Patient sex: M
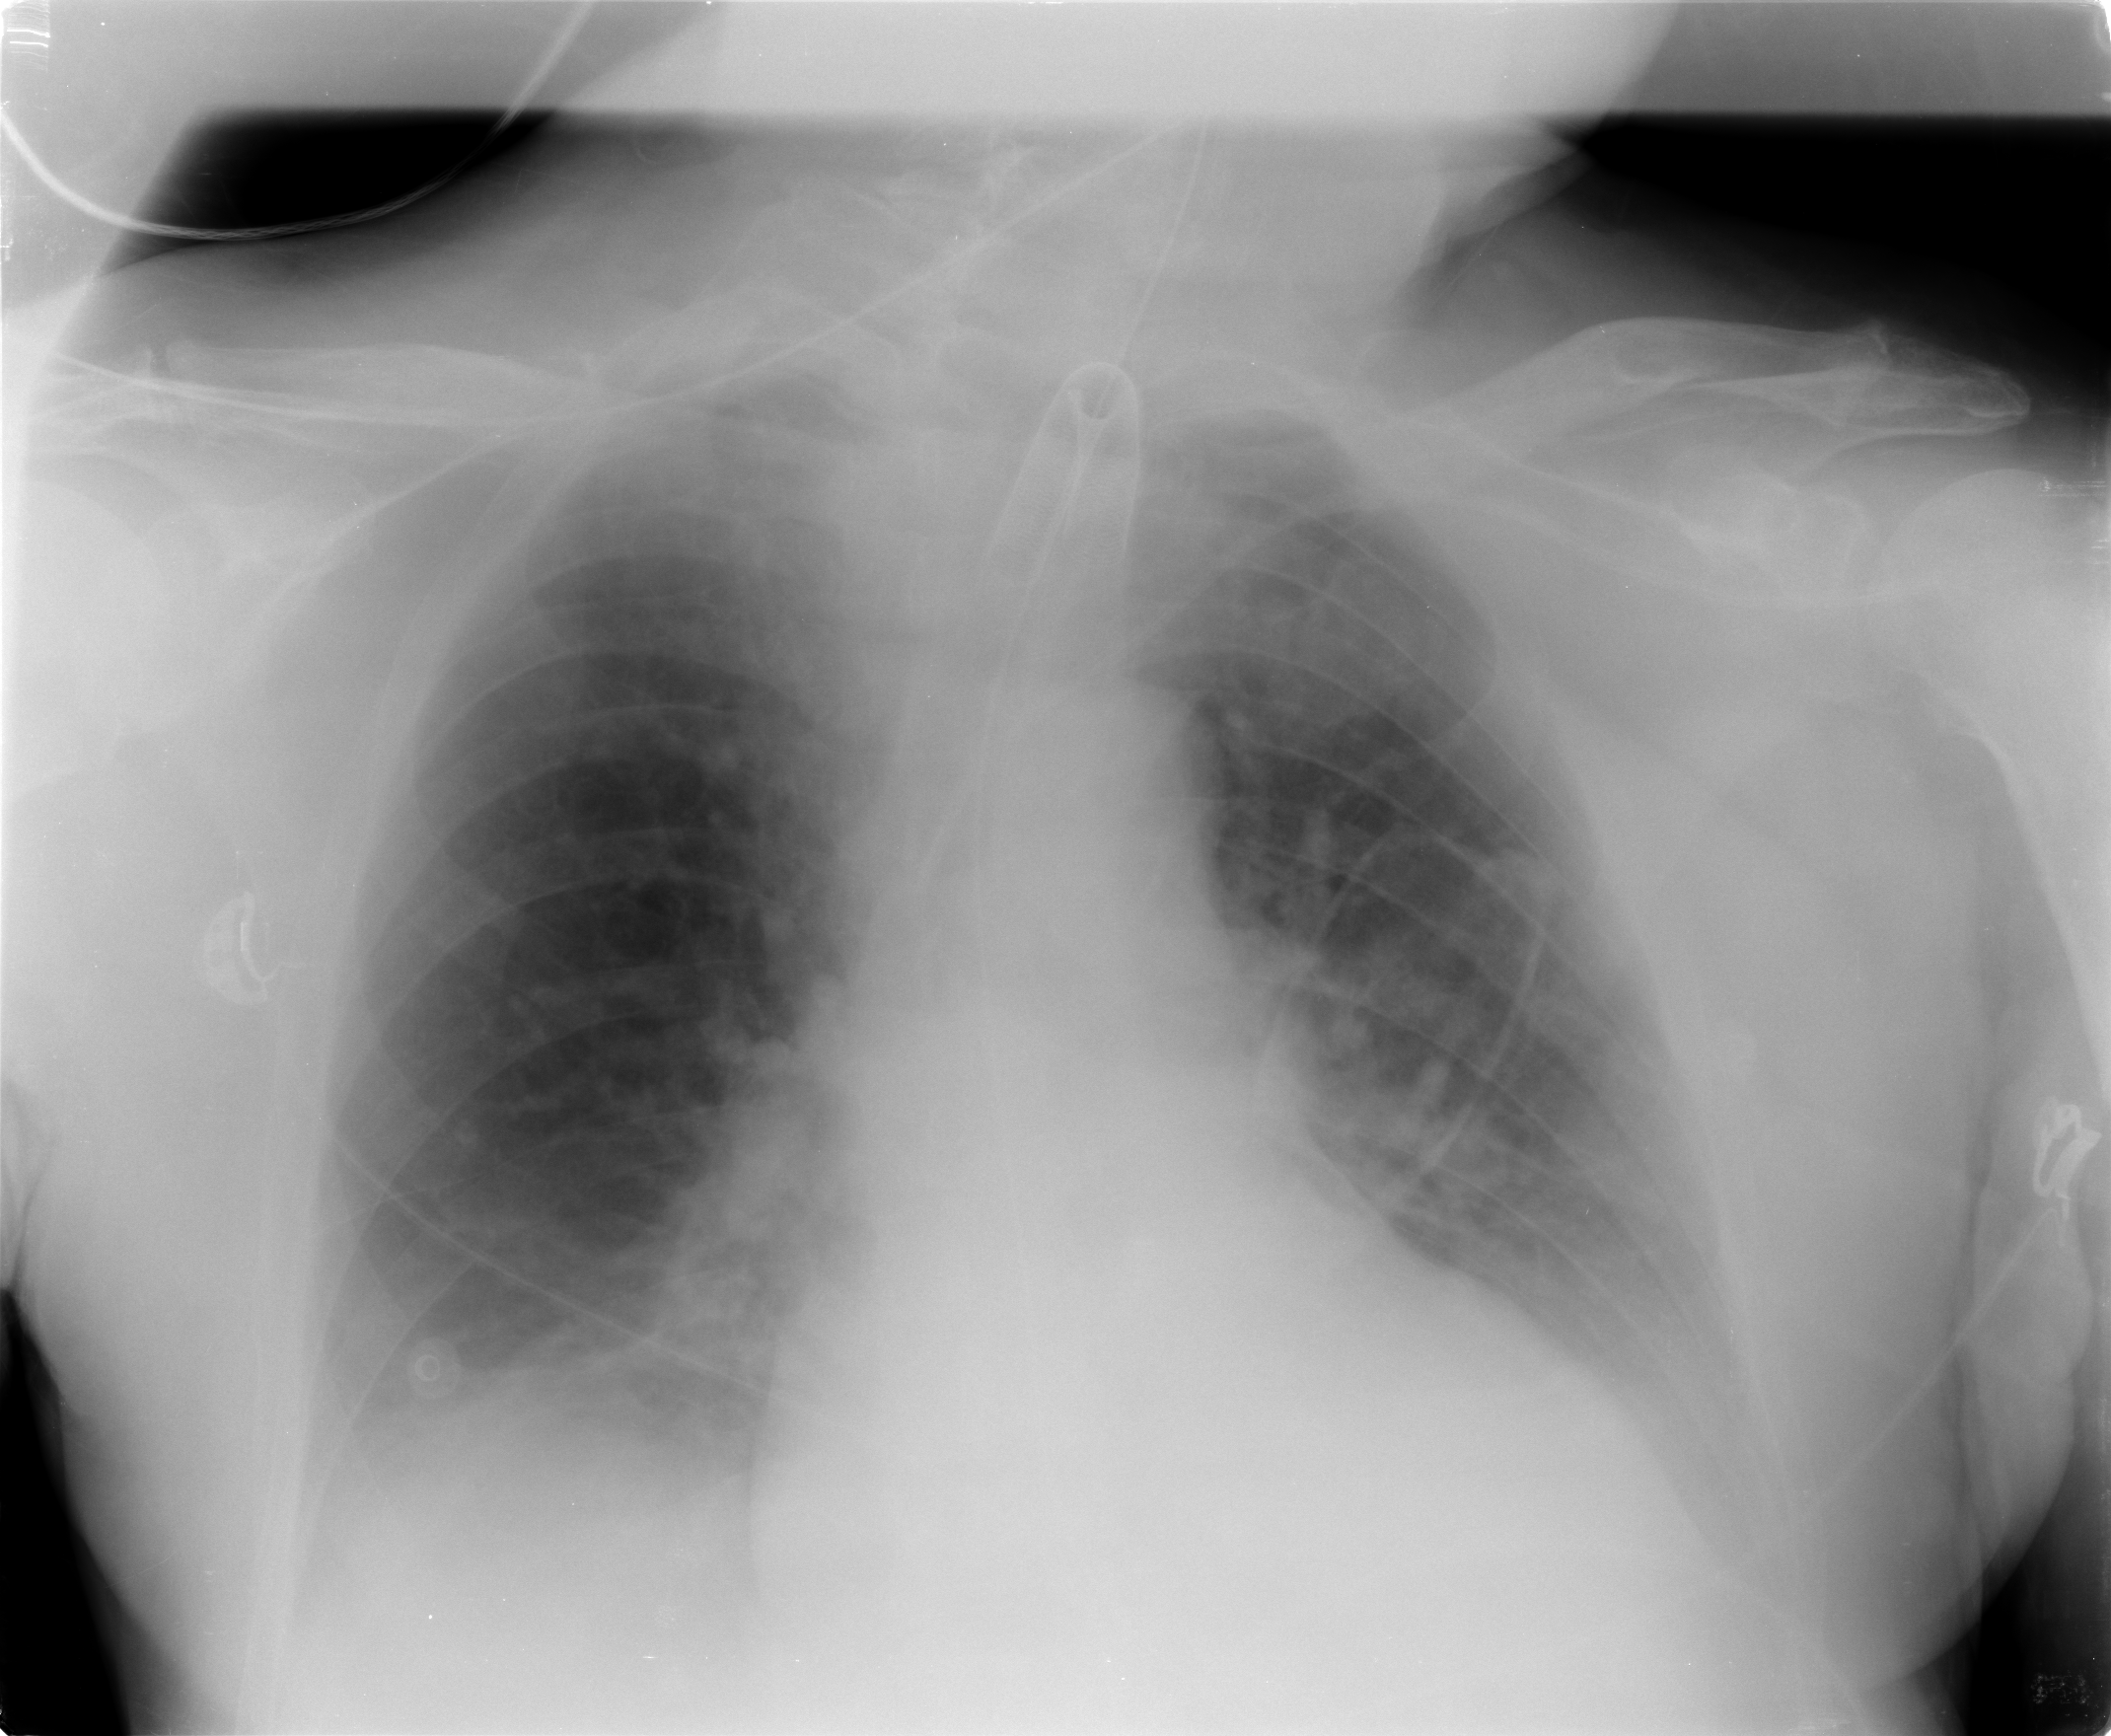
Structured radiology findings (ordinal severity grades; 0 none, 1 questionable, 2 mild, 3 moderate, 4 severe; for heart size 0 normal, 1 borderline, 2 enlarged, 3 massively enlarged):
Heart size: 1
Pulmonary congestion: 1
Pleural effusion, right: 1
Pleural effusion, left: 2
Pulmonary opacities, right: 1
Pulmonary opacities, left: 1
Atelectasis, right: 2
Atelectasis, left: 2